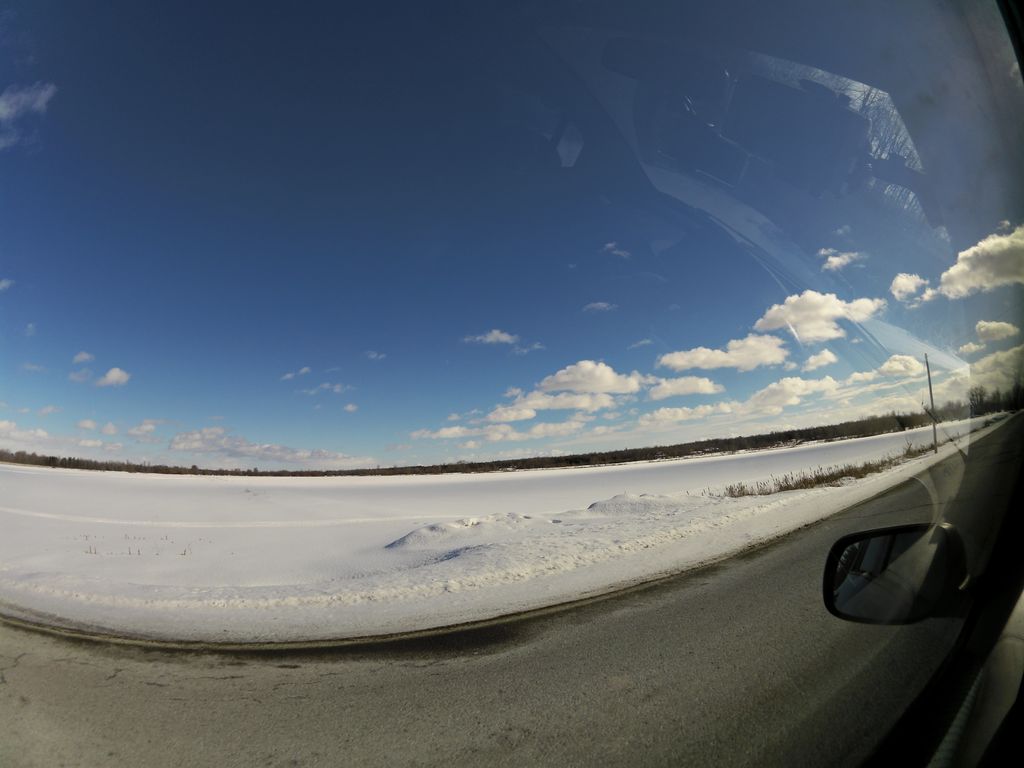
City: ottawa-gatineau